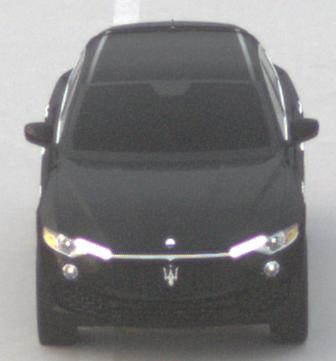
Make: Maserati
Model: Levante GT Hybrid
Detailed model: Levante
Model produced from: 2021/07
Model produced until: 2022/10
Doors: 4
Color: black
Road condition: dry road
Daytime: sunrise or sunset
Contrast: low contrast